Question: I have a menu bar which has 8 to 9 menus horizontally of different character length.
Also, each and every menu has sub menus of different character length.
All I want is -
1. all the menus should be across the page (should fill the html body width that i have decided)
2. all the sub menus should be drop down and will be of same width like as the parent menu width.
All i can do is, i have stretched menu bar so that it can fill the html body width and they took symmetrical width. but i cannot make the sub menus to be drop down one after another.
I have also attched examplary pictures of what i want
> HTML
'''
<div id="header_menu">
<ul >
<li><a href="#">Product Repository </a>
<ul>
<li><a href="#">Insert</a></li>
<li><a href="#">Search & Edit</a></li>
<li><a href="#">File Upload</a></li>
</ul>
</li>
<li><a href="#">Inventory Inspection</a>
<ul>
<li><a href="#">Insert</a></li>
<li><a href="#">Search & Edit</a></li>
<li><a href="#">Reprint</a></li>
<li><a href="#">Inventory Report</a></li>
</ul>
</li>
<li><a href="#">Reports</a>
<ul>
<li><a href="#">Insert</a></li>
<li><a href="#">Search & Edit</a></li>
</ul>
</li>
</ul>
</div>
'''
> CSS
'''
body
{
width: 80%;
margin-left: auto;
margin-right: auto;
text-align:center;
}
'''
> HTML is already provided. i'm providing the working CSS for me. hope
it else somebody else.
'''
#header_menu {
height: 10%;
margin-bottom: 2px;
width: 100%;
}
#header_menu ul li ul {
position: absolute;
float: left;
}
#header_menu ul {
margin: 0px;
padding: 0px;
list-style-type: none;
display: table;
width: 100%;
height: 10%;
position: relative;
z-index: 597;
}
#header_menu ul li ul li a {
visibility: hidden;
height: 0px;
width: 100%;
}
#header_menu ul li:hover ul li a {
height: 10%;
visibility: visible;
width: 100%;
}
#header_menu ul li {
position: relative;
display: table-cell;
list-style-type: none;
}
#header_menu ul li a {
display: block;
color: #FFF;
text-decoration: none;
background-color: #333;
font-family: Meiryo, "Meiryo UI", "Microsoft Sans Serif", "MS Outlook";
font-weight: lighter;
font-size: 12px;
border-right-width: thin;
border-bottom-width: thin;
border-right-style: inset;
border-bottom-style: inset;
border-right-color: #999;
border-bottom-color: #999;
}
#header_menu ul li ul li {
width: 100%;
float: left;
}
#header_menu ul li a:hover {
font-family: Meiryo, "Meiryo UI", "Microsoft Sans Serif", "MS Outlook";
font-size: 12px;
font-weight: lighter;
background-color: #000;
}
'''

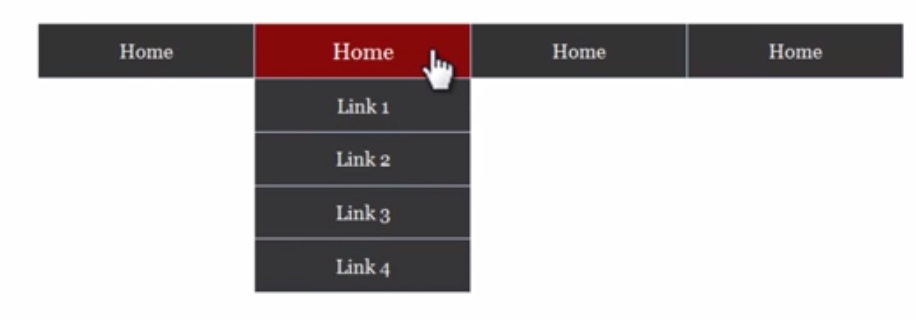
Answer: There is <URL>
I made some little changes to simplify example.
'''
<div id='cssmenu'>
<ul>
<li><a href="#">Product Repository </a>
<ul>
<li><a href="#">Insert</a></li>
<li><a href="#">Search & Edit</a></li>
<li><a href="#">File Upload</a></li>
</ul>
</li>
<li><a href="#">Inventory Inspection</a>
<ul>
<li><a href="#">Insert</a></li>
<li><a href="#">Search & Edit</a></li>
<li><a href="#">Reprint</a></li>
<li><a href="#">Inventory Report</a></li>
</ul>
</li>
<li><a href="#">Reports</a>
<ul>
<li><a href="#">Insert</a></li>
<li><a href="#">Search & Edit</a></li>
</ul>
</li>
</ul>
</div>
'''
and css :
'''
#cssmenu {padding: 0; margin: 0; border: 0;}
#cssmenu ul, #cssmenu li {list-style: none; margin: 0; padding: 0;}
#cssmenu ul {position: relative; z-index: 597; }
#cssmenu ul li { float: left; min-height: 1px; vertical-align: middle; border:solid 1px blue; width:150px;}
#cssmenu ul li.hover,
#cssmenu ul li:hover {position: relative; z-index: 599; cursor: default; background-color:yellow;}
#cssmenu ul ul {visibility: hidden; position: absolute; top: 100%; left: 0; z-index: 598; width: 150px;}
#cssmenu ul ul li {float: none; margin-left:-1px; width:150px; border:solid 1px red;}
#cssmenu ul li:hover > ul { visibility: visible;}
#cssmenu ul ul {bottom: 0; left: 0;}
#cssmenu ul ul {margin-top: 0; }
#cssmenu ul ul li {font-weight: normal;}
#cssmenu a { display: block; /*line-height: 1em;*/ text-decoration: none; }
'''
It's not pretty but You can see the point.
'''
#cssmenu
{
padding:0;
margin:0;
display:block;
}
a {text-decoration:none; color:black; width:100%; box-sizing:border-box; display:block;}
#cssmenu ul
{
position:relative;
margin:0;
padding:0;
cursor:default;
display:table;
width:100%;
border:solid 1px gray;
}
#cssmenu ul li, #cssmenu ul li:last-child
{
list-style-type:none;
display:table-cell;
text-align:center;
vertical-align:middle;
padding-top:3px;
padding-bottom:3px;
border-right:solid 1px gray;
margin:0;
position:relative;
}
#cssmenu ul li:last-child {border:none;}
#cssmenu ul li:hover {background-color:yellow;}
#cssmenu ul li:hover > a {color: red;}
#cssmenu ul ul
{
visibility:hidden;
position:absolute;
top:100%;
margin:0;
margin-left:-1px;
z-index:101;
display:block;
}
#cssmenu ul ul li, #cssmenu ul ul li:last-child
{
display:block;
width:100%;
box-sizing:border-box;
border:none;
border-bottom:solid 1px gray;
}
#cssmenu ul ul li:last-child {border:none;}
#cssmenu ul ul li:hover
{
background-color:navy;
}
#cssmenu ul li li:hover > a {color:white;}
#cssmenu ul li:hover > ul {visibility:visible;}
'''
'''
<div id='cssmenu'>
<ul>
<li><a href="#">Product Repository </a>
<ul>
<li><a href="#">Insert</a></li>
<li><a href="#">Search & Edit</a></li>
<li><a href="#">File Upload</a></li>
</ul>
</li>
<li><a href="#">Inventory Inspection</a>
<ul>
<li><a href="#">Insert</a></li>
<li><a href="#">Search & Edit</a></li>
<li><a href="#">Reprint</a></li>
<li><a href="#">Inventory Report</a></li>
</ul>
</li>
<li><a href="#">Reports</a>
<ul>
<li><a href="#">Insert</a></li>
<li><a href="#">Search & Edit</a></li>
</ul>
</li>
<li><a href="#">Product Repository </a>
<ul>
<li><a href="#">Insert</a></li>
<li><a href="#">Search & Edit</a></li>
<li><a href="#">File Upload</a></li>
</ul>
</li>
<li><a href="#">Inventory Inspection</a>
<ul>
<li><a href="#">Insert</a></li>
<li><a href="#">Search & Edit</a></li>
<li><a href="#">Reprint</a></li>
<li><a href="#">Inventory Report</a></li>
</ul>
</li>
<li><a href="#">Reports</a>
<ul>
<li><a href="#">Insert</a></li>
<li><a href="#">Search & Edit</a></li>
</ul>
</li>
<li><a href="#">Product Repository </a>
<ul>
<li><a href="#">Insert</a></li>
<li><a href="#">Search & Edit</a></li>
<li><a href="#">File Upload</a></li>
</ul>
</li>
<li><a href="#">Inventory Inspection</a>
<ul>
<li><a href="#">Insert</a></li>
<li><a href="#">Search & Edit</a></li>
<li><a href="#">Reprint</a></li>
<li><a href="#">Inventory Report</a></li>
</ul>
</li>
<li><a href="#">Product Repository </a>
<ul>
<li><a href="#">Insert</a></li>
<li><a href="#">Search & Edit</a></li>
</ul>
</li>
</ul>
</div>
'''
Try this solution, but when You 'Run code snippet' switch it to 'Full Page'. I hope so this is what You want. But, always but, if Your window is too small, You can't avoid item values in two rows.